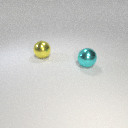
large cyan metal sphere to the right of large yellow metal sphere